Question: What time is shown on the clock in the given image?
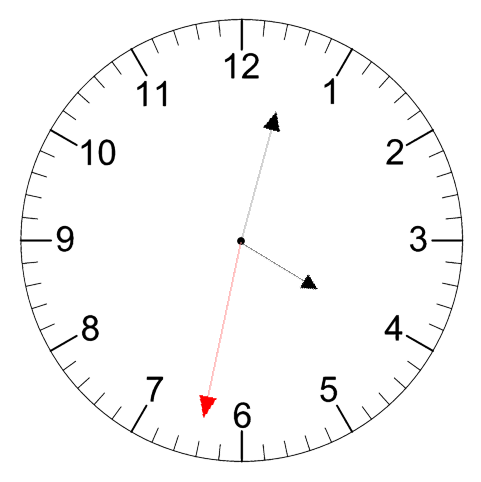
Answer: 04:02:32